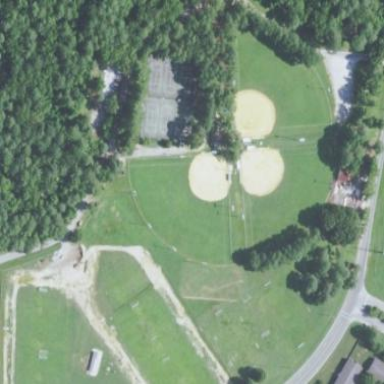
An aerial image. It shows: Chain-link fence surrounds baseball pitch as barrier.